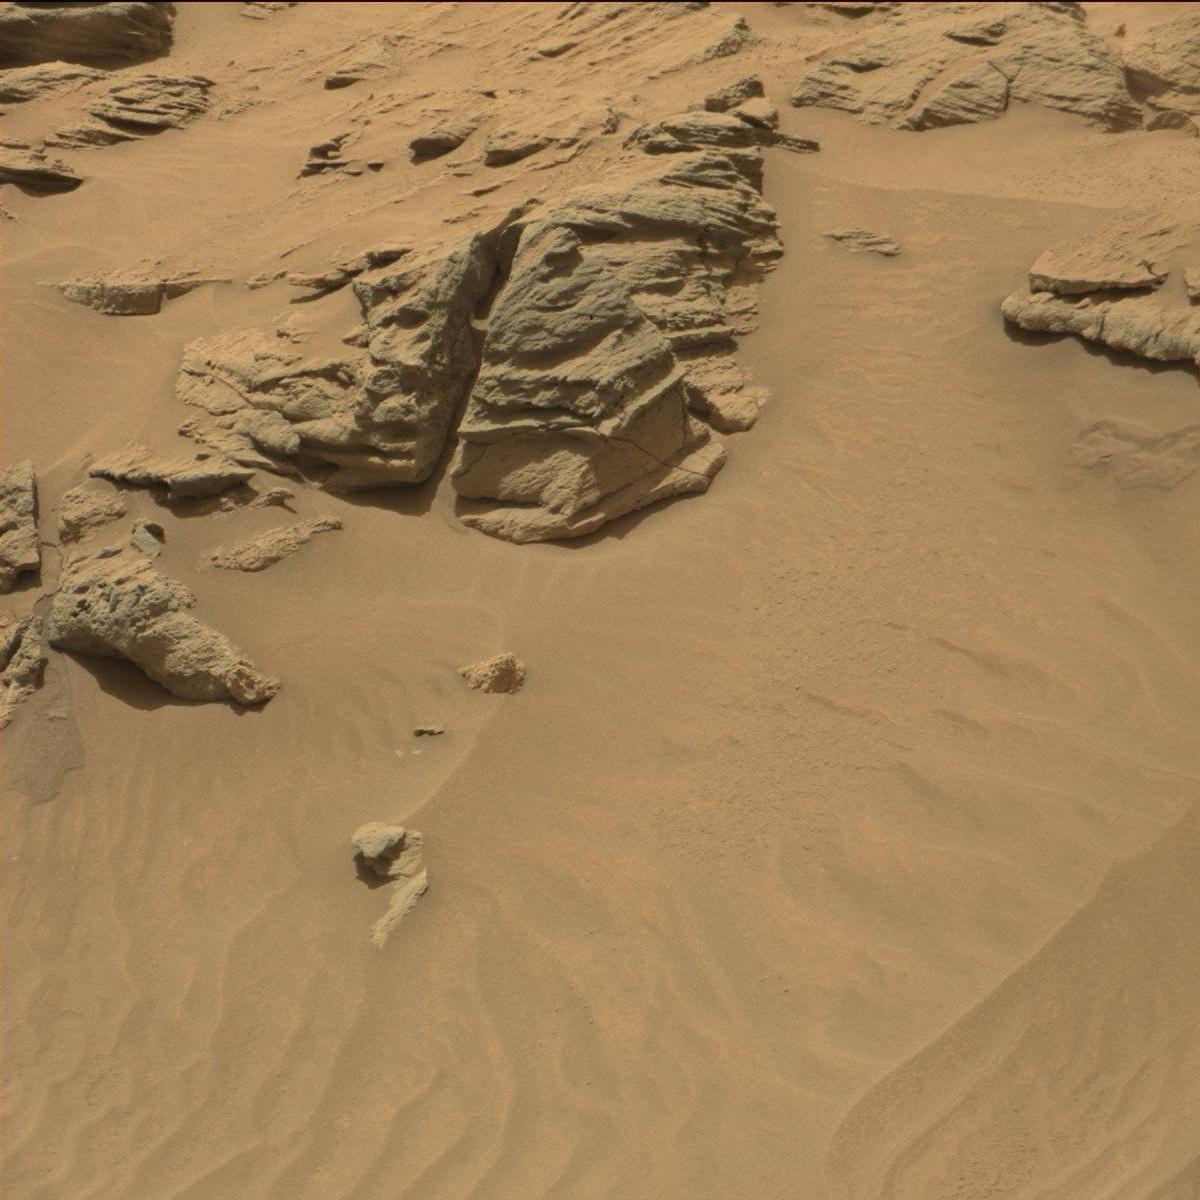
Terrain classes present: Bedrock, Sand / Soil